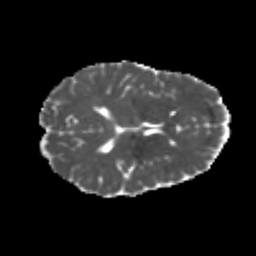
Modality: MD
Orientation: axial
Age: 22
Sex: female
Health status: healthy
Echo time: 0.074 s